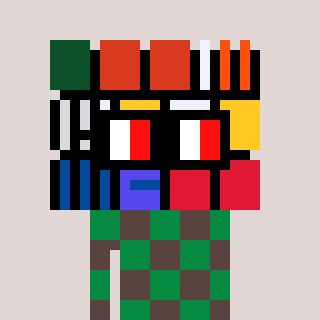
a pixel art character with square glasses with black frames and red eyes, a abstract-shaped head and a darkbrown-colored body on a warm background